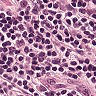
Metastatic tissue present: no